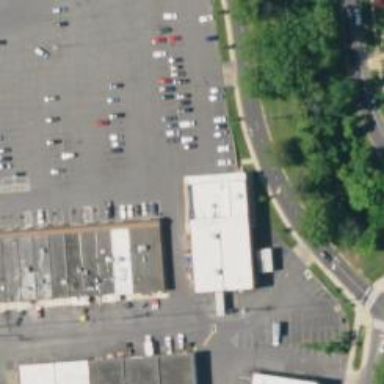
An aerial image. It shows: Convenience shop.